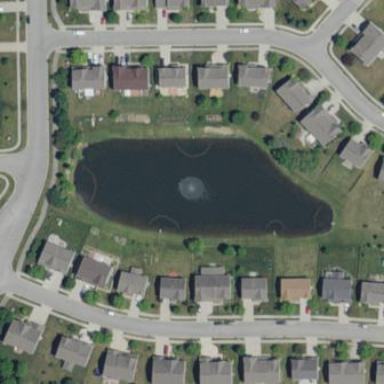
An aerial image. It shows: Pond with natural water.